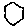
Label: hexagon